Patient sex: F
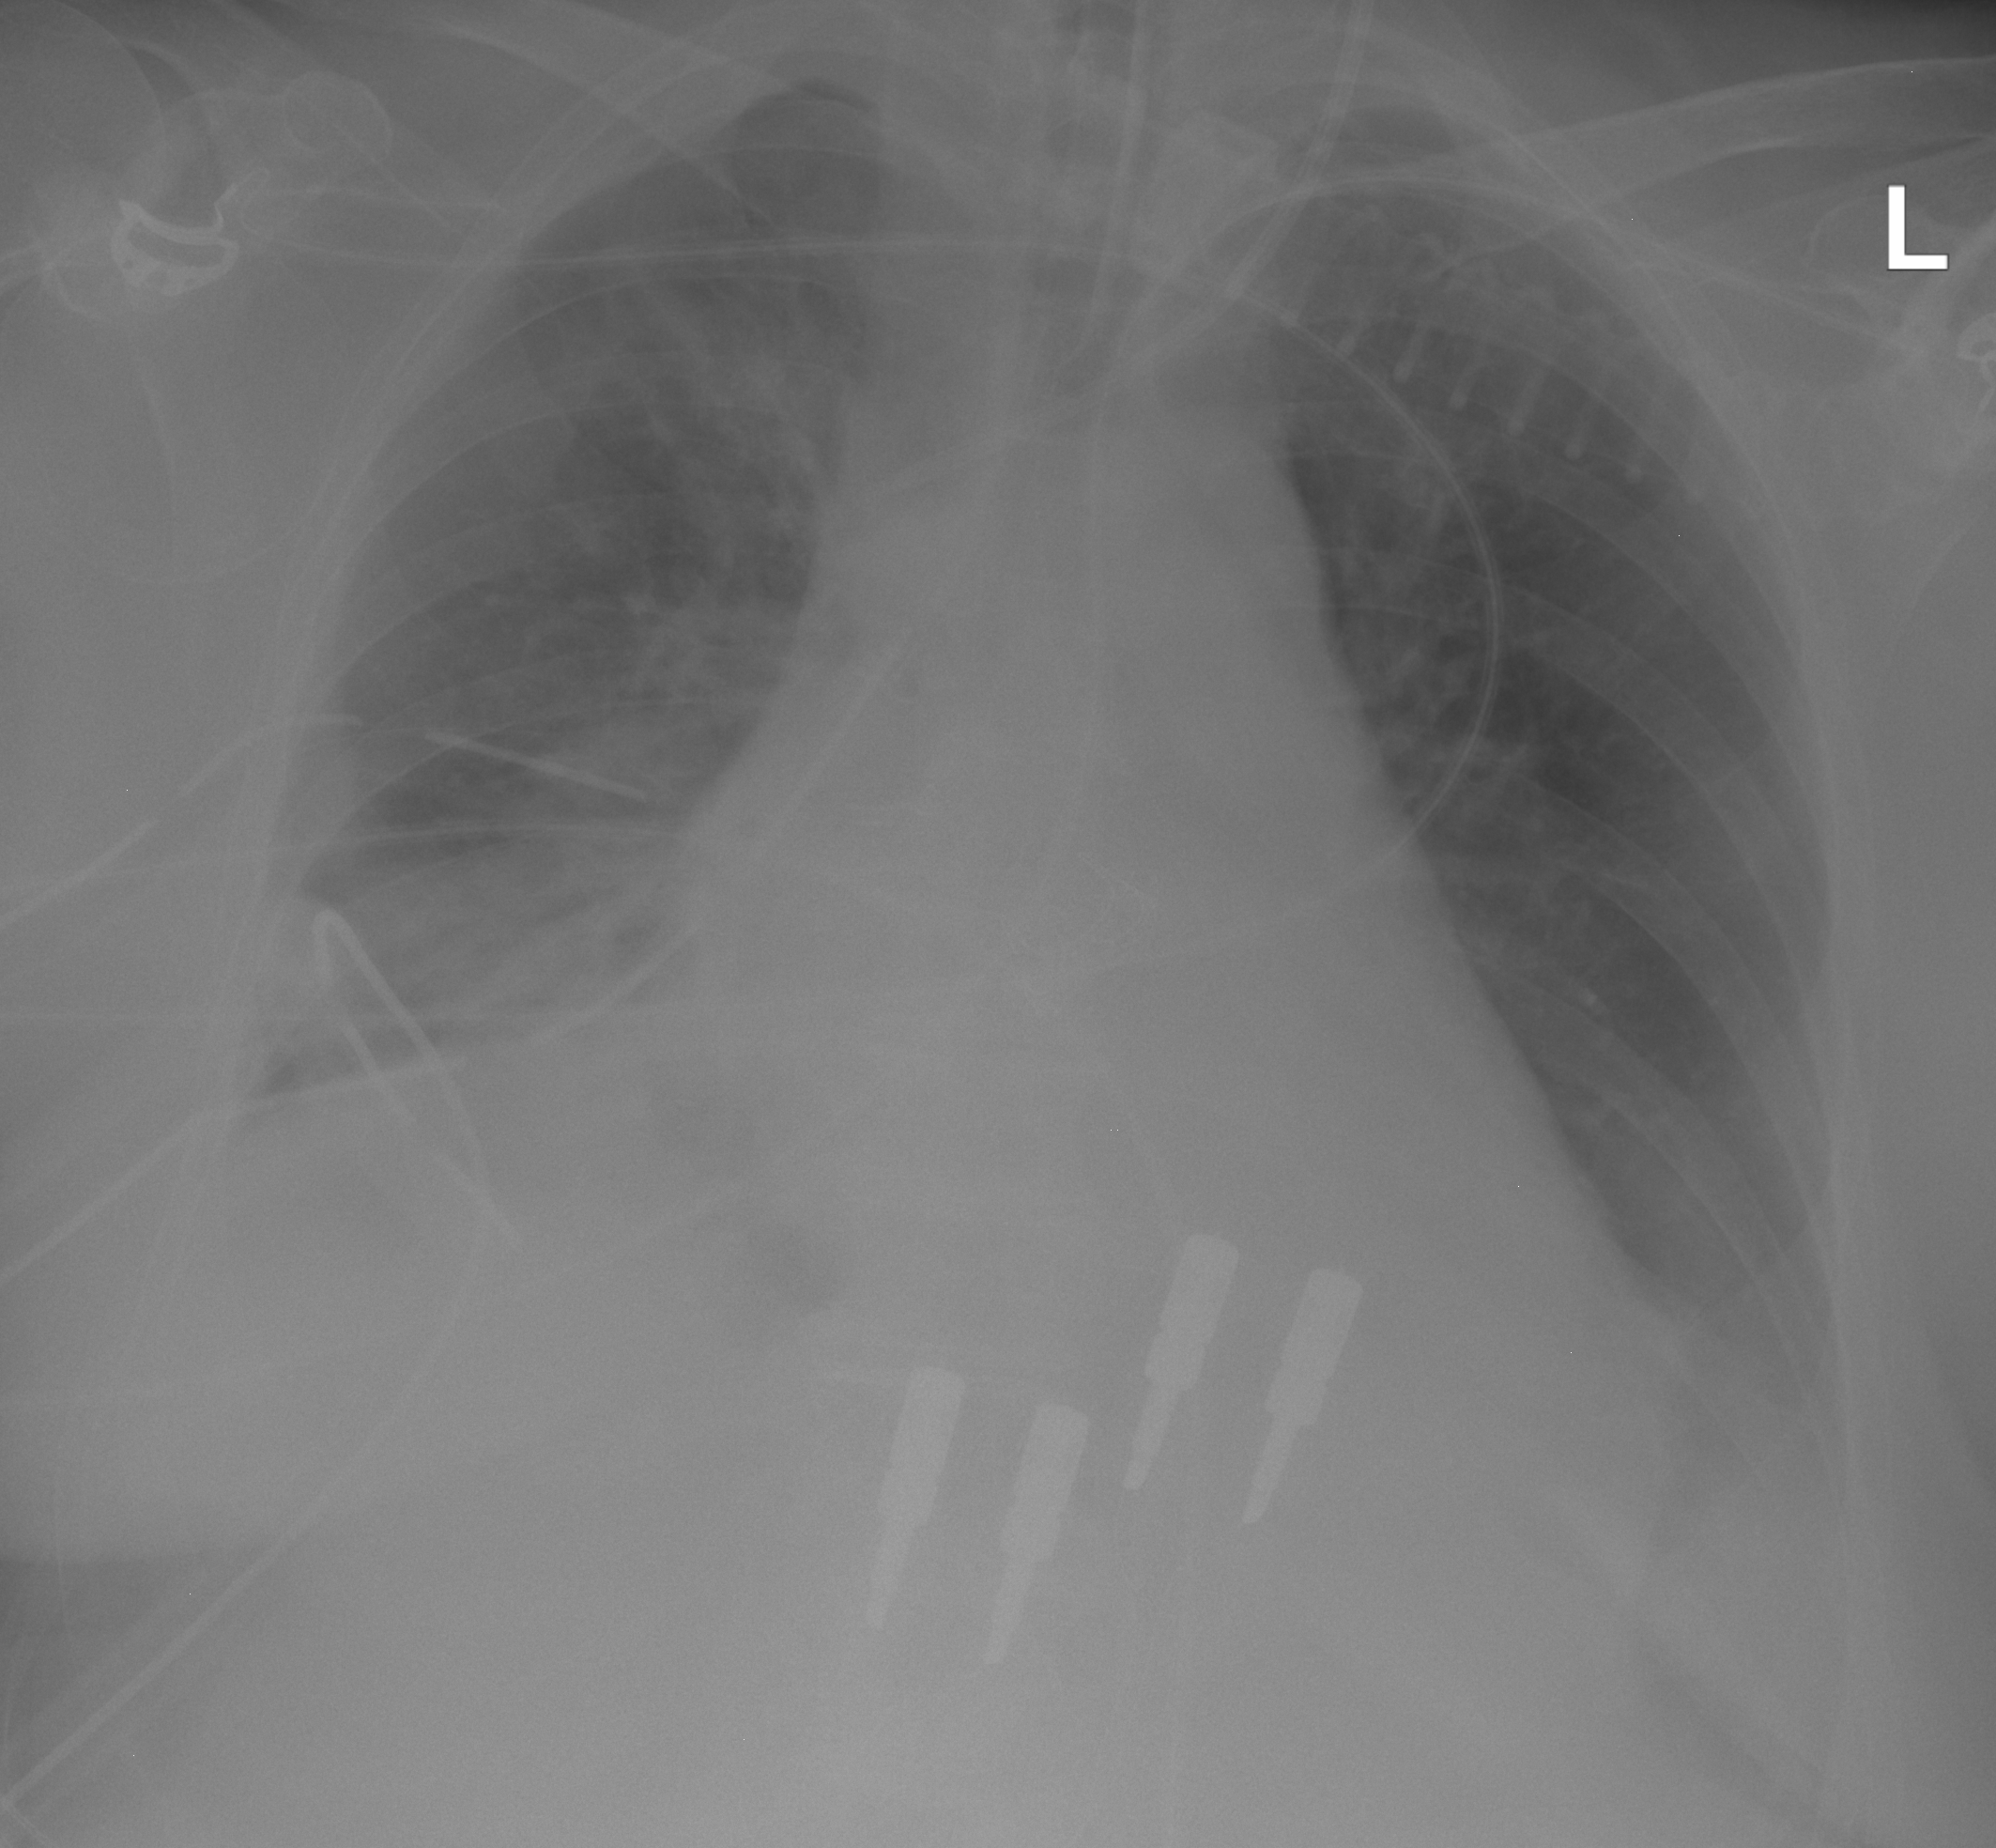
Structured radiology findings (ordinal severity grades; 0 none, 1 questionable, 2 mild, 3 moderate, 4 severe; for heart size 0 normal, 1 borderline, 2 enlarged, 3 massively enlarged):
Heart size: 2
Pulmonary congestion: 0
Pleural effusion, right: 0
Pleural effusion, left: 2
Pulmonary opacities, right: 0
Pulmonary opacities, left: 0
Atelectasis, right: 3
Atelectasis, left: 0